Question:
See above image. Image containing error i got during building cocos2d x application on device as well as simulator. I downloaded code from this <URL>
Someone told me i have to install cocos2d x library in my machine, but my doubt here is if we successfully ran cocos2d game application in simulator as well as in device just including cocos2d library in resource folder .. it should be same happen with cocos2d x library???. how i build above project in my device simulator??
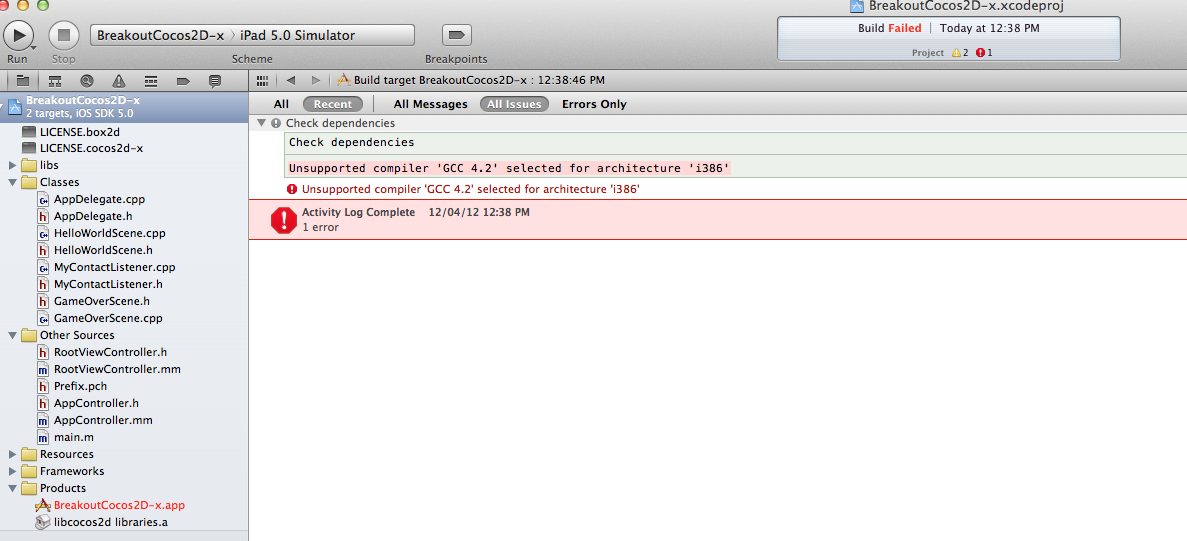
Answer: You probably have old cocos-2d project template that has "gcc 4.2" compiler in settings, while new xcode does not support it anymore.
To fix that go to the project build settings, find "compiler" setting and choose any option that's present there